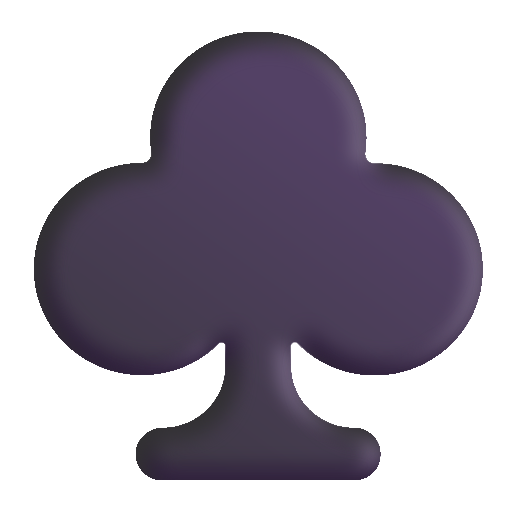
club suit color